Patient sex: F
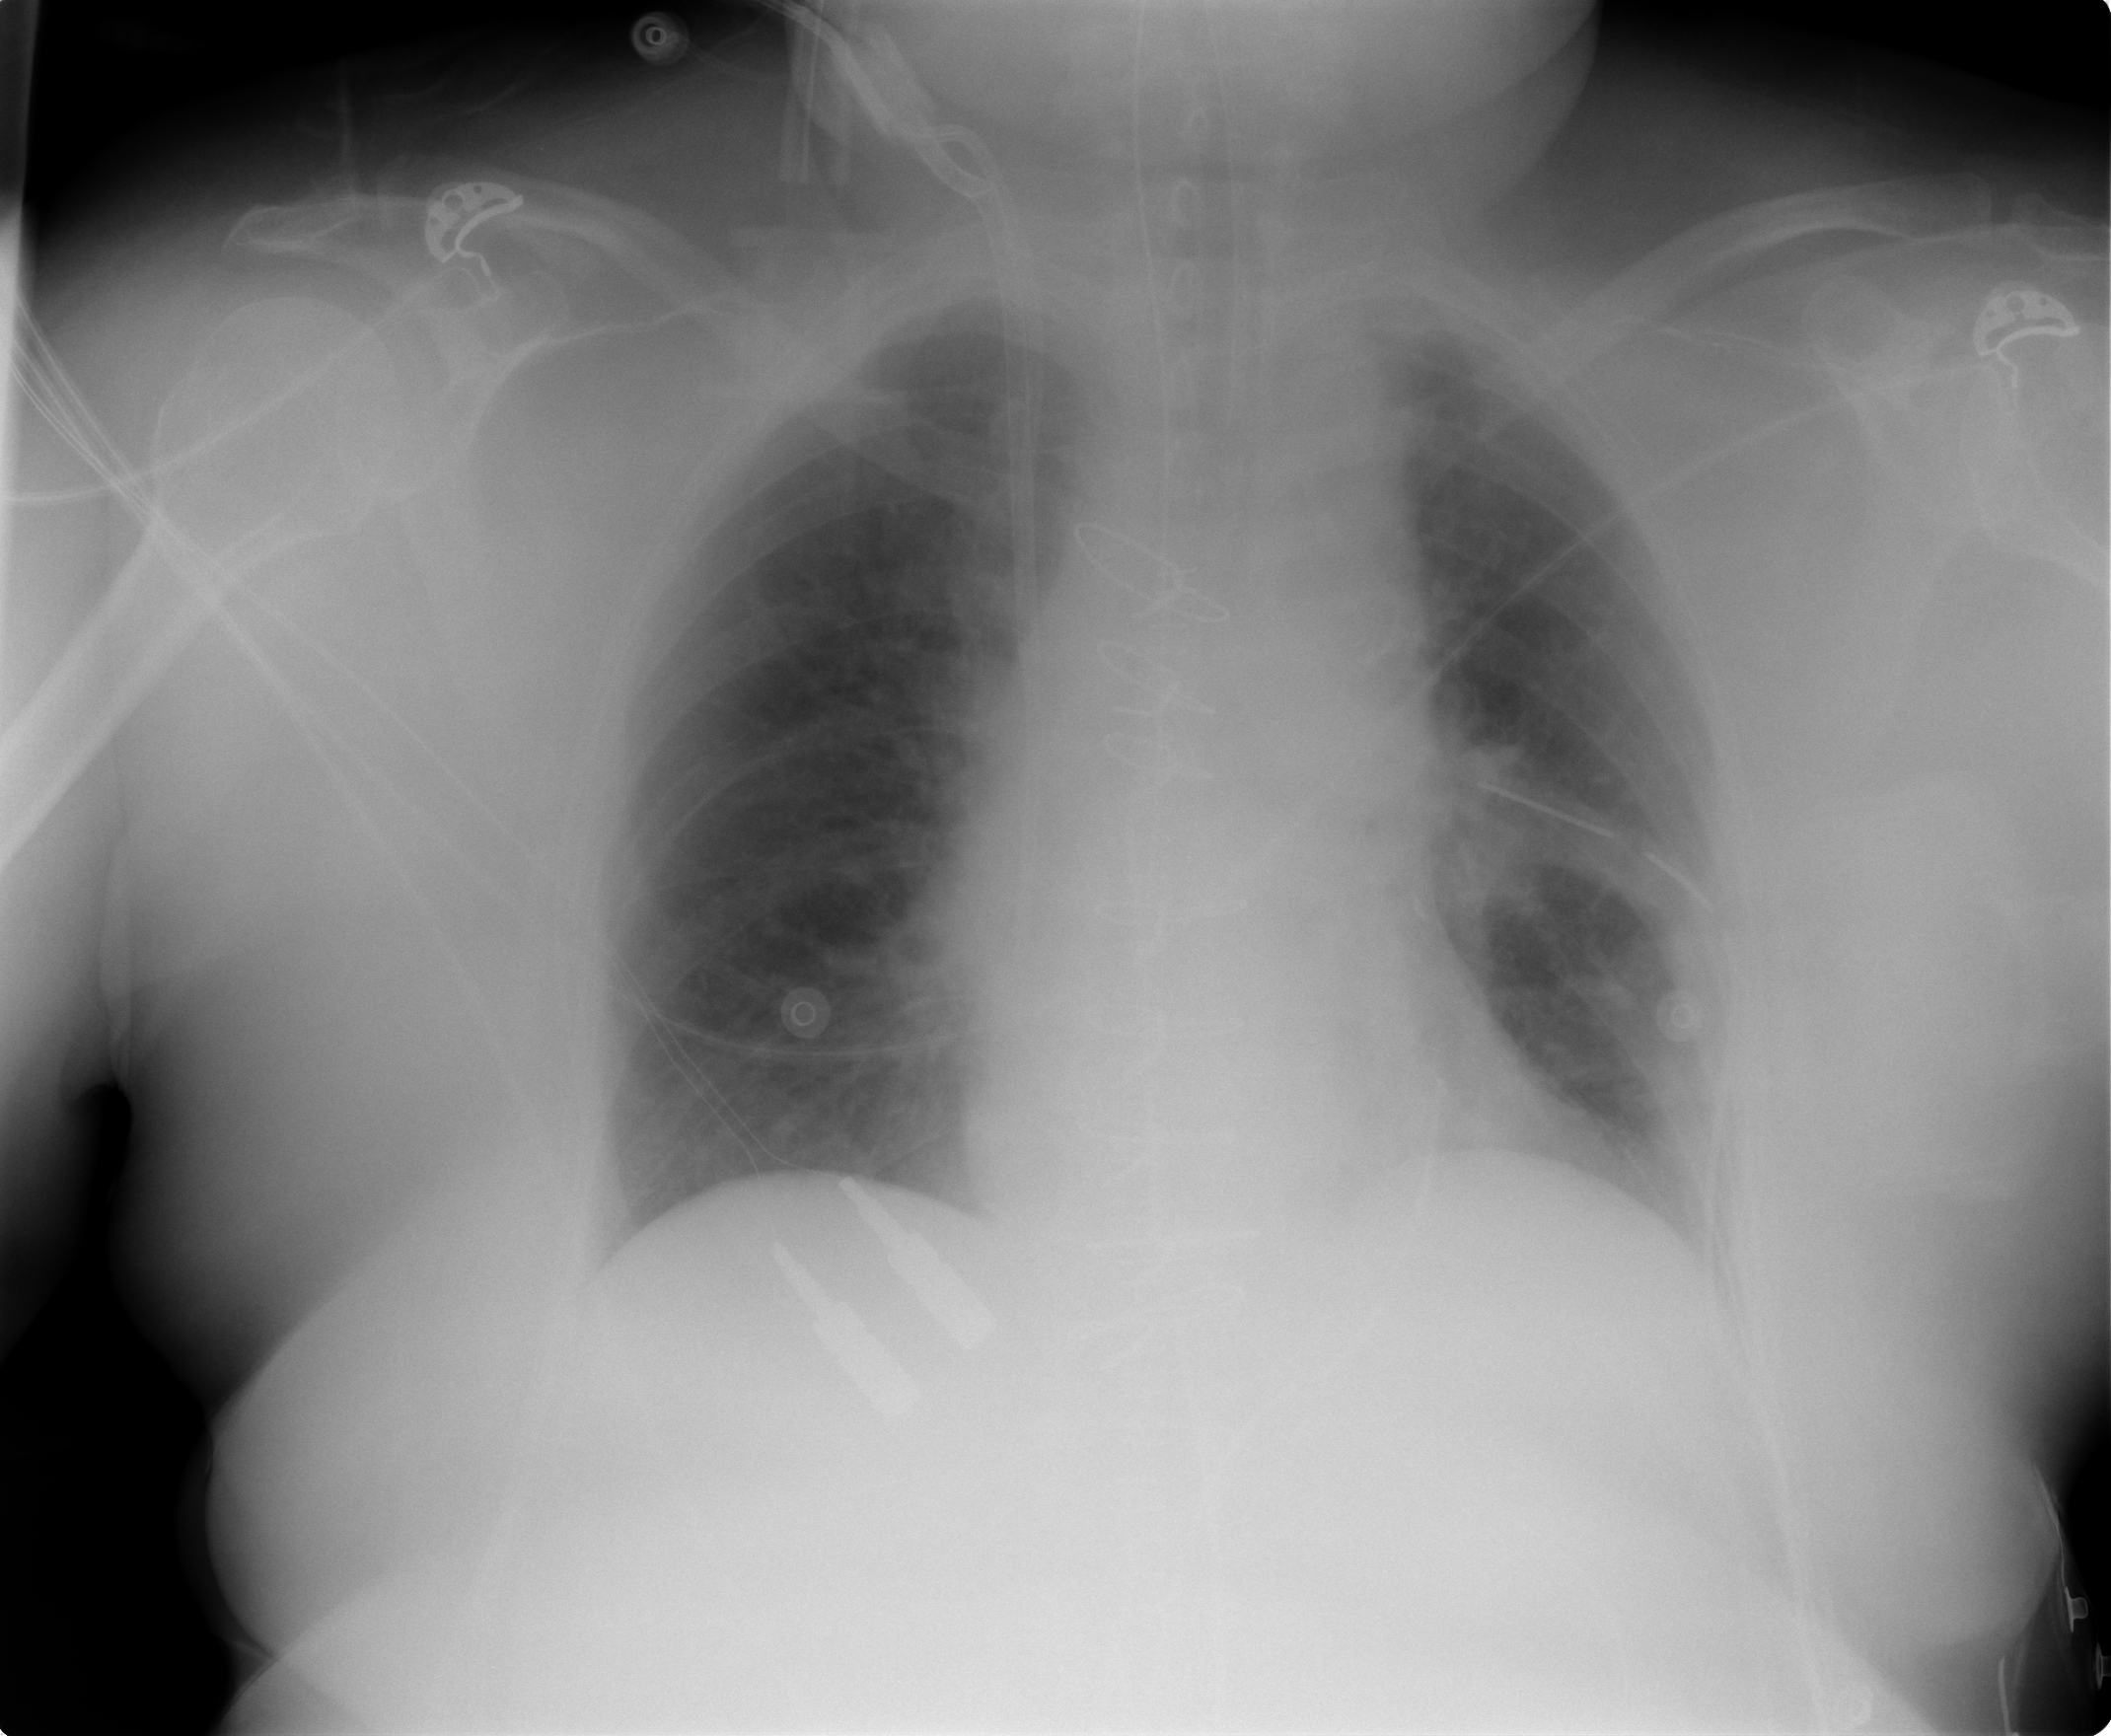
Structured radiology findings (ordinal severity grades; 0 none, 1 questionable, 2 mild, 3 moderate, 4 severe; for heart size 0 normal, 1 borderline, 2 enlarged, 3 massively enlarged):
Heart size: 0
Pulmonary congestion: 2
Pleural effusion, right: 0
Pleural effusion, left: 0
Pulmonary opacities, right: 0
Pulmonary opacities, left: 0
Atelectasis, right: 0
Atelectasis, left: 0